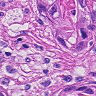
Metastatic tissue present: yes